Interaction volume radius: 10 \u00c5
Interaction volume height: 10 \u00c5
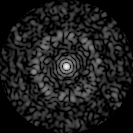
Disorder parameter: 0.8524